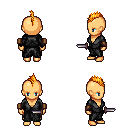
a pixel art fantasy rpg character, female body template, human, tanned skin, gray robe, gold greaves, light blonde mohawk hairstyle, leather bracers, dagger, four views (front, back, left, right), 2x2 character sprite sheet, small pixel art, hard edges, no anti-aliasing